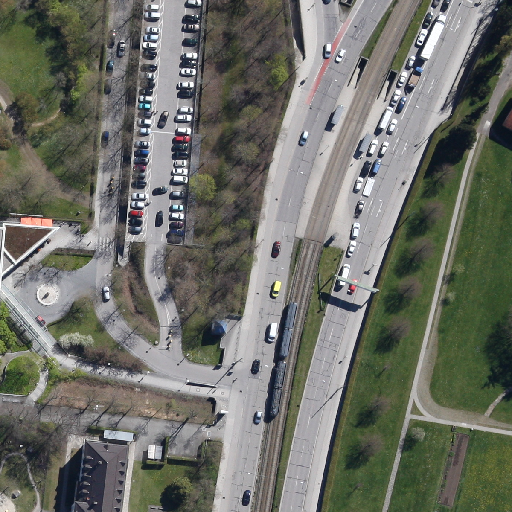
Referring expression: sidewalk